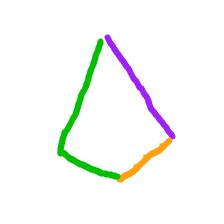
Shape: kite